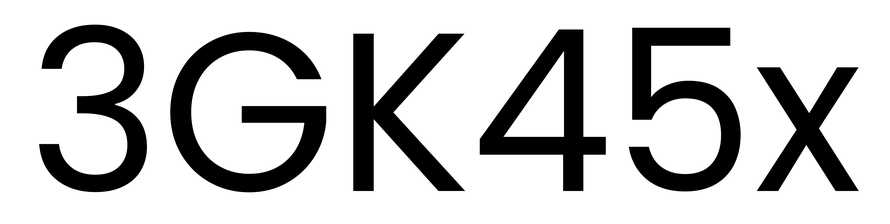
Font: Poppins-Regular